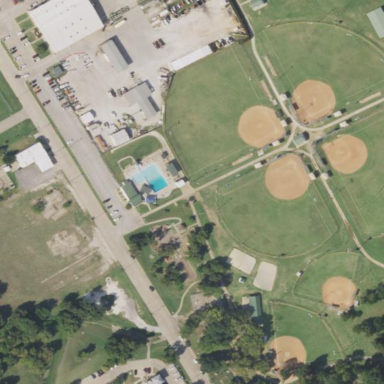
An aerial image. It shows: Baseball pitch for leisure land.